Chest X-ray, PA view. Patient: 36 years old, sex F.
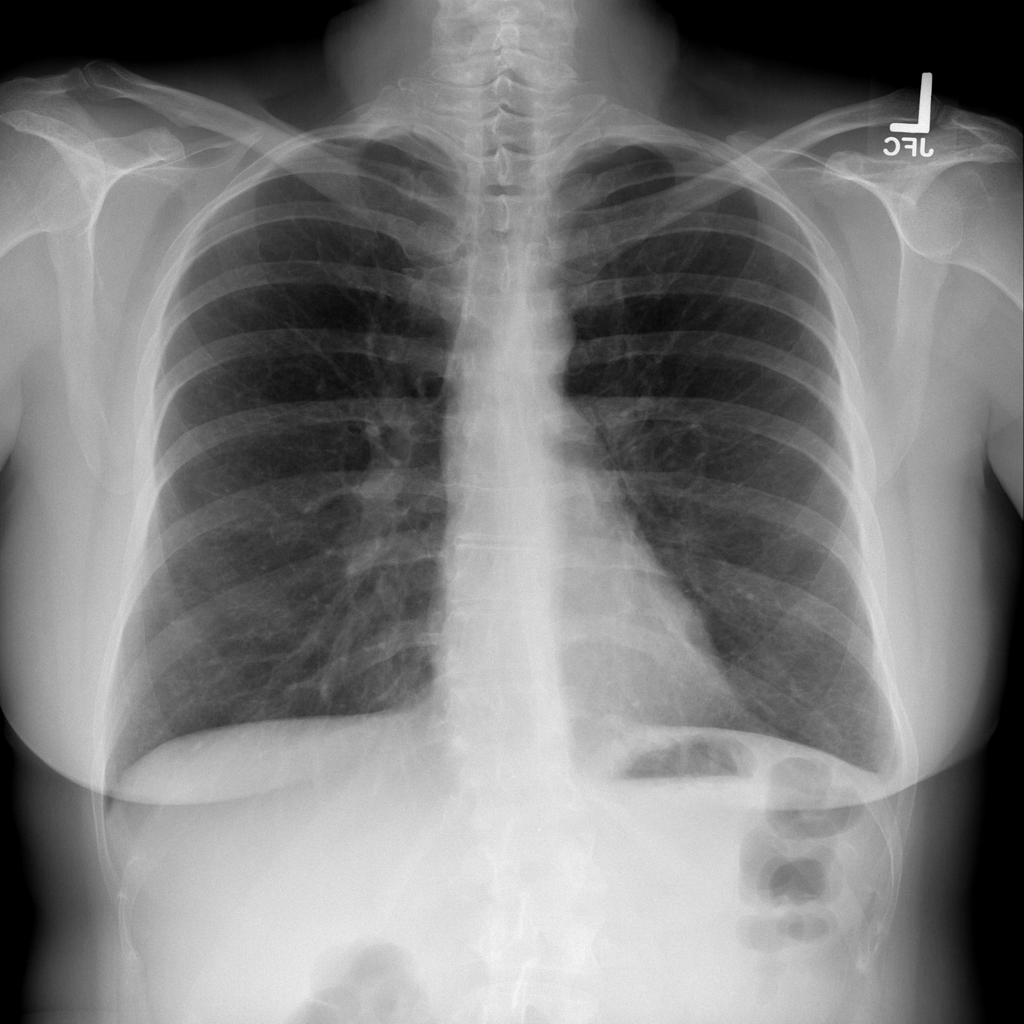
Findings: Pneumothorax